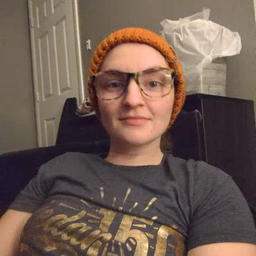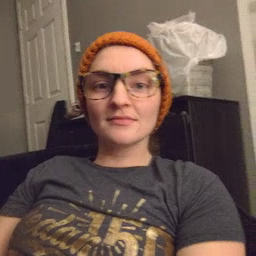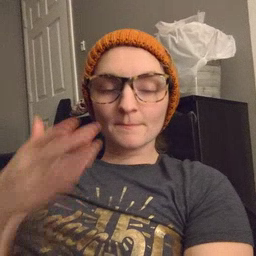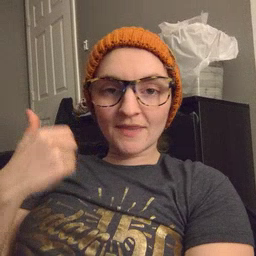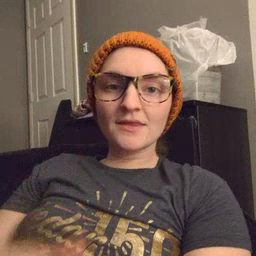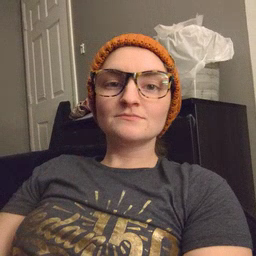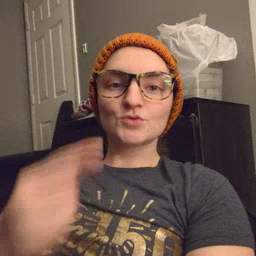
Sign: better